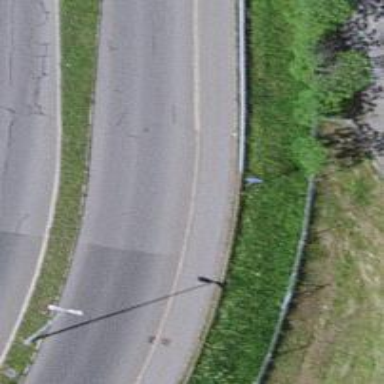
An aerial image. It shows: Sidewalk along the footway.